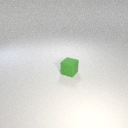
small green rubber cube